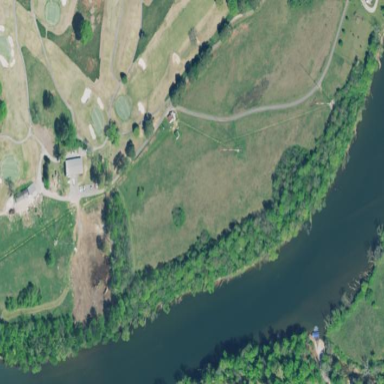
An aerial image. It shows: Grassy area designated as golf fairway.